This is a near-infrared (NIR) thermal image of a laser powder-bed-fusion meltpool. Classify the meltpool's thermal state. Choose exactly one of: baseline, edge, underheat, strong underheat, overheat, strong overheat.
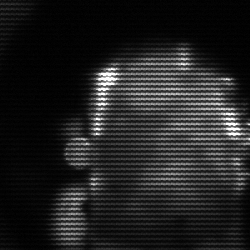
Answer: baseline